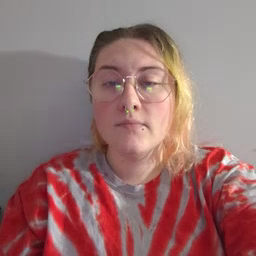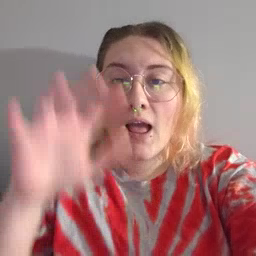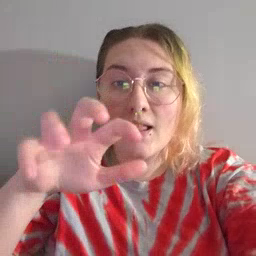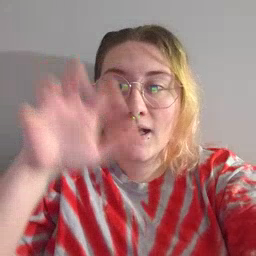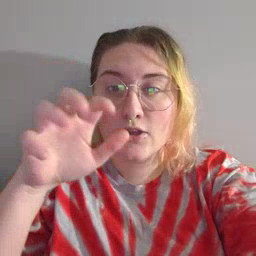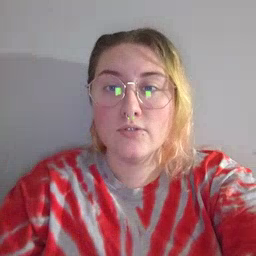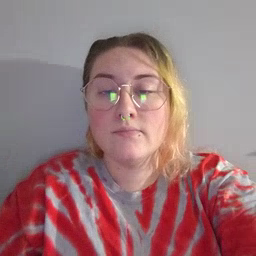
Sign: alligator